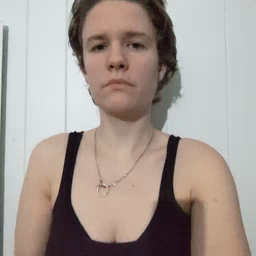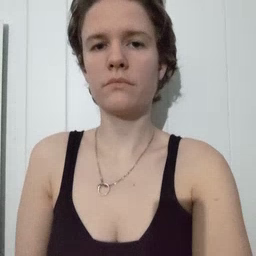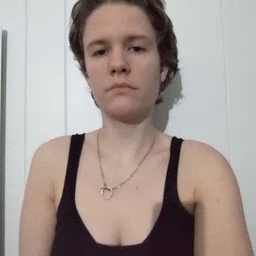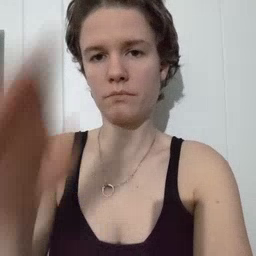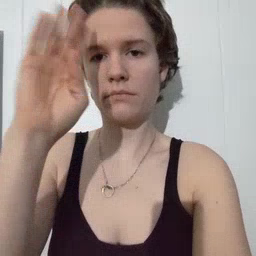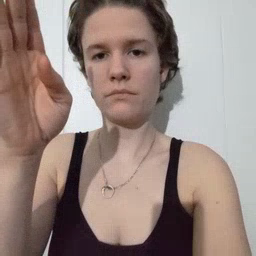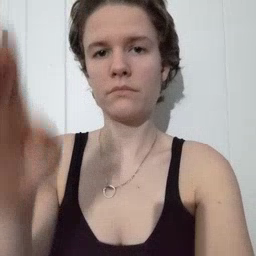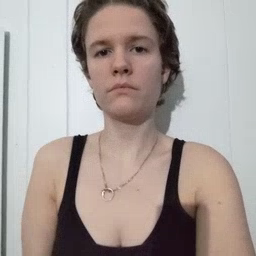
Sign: hello